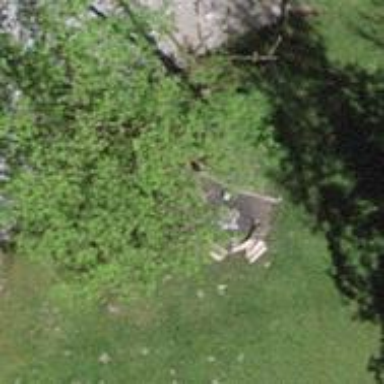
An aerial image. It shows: BBQ amenity.